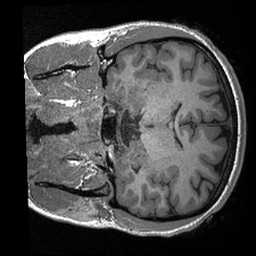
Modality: T1w
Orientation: coronal
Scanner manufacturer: siemens
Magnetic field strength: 3 T
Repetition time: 2.4 s
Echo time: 0.00213 s